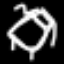
Label: bed